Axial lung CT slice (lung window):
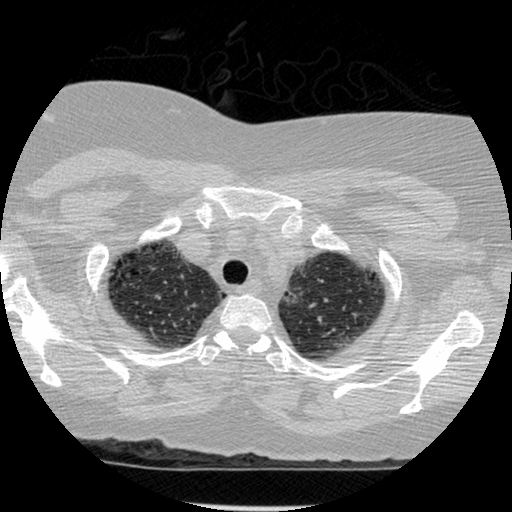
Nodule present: no